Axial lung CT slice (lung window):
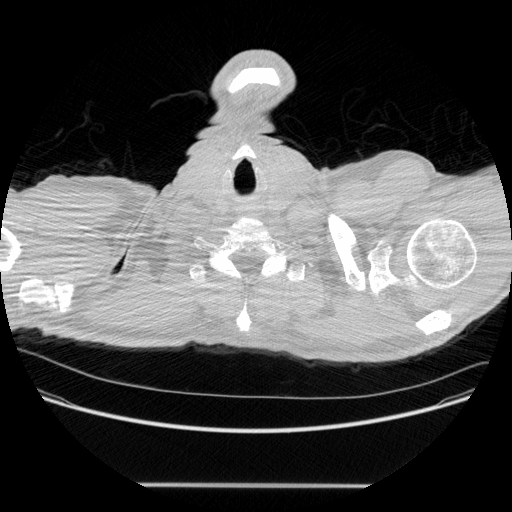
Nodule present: no